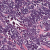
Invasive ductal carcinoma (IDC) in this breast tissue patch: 0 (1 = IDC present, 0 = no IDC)